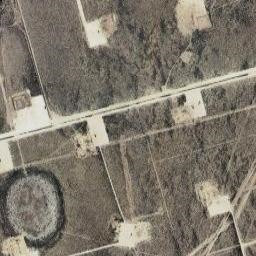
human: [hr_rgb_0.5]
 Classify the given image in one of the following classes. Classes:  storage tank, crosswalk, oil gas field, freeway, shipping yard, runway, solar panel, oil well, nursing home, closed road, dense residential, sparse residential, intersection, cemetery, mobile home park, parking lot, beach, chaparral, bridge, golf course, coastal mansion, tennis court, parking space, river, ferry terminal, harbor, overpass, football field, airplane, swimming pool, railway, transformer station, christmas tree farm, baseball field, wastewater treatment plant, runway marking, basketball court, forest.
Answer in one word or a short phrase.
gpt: oil gas field